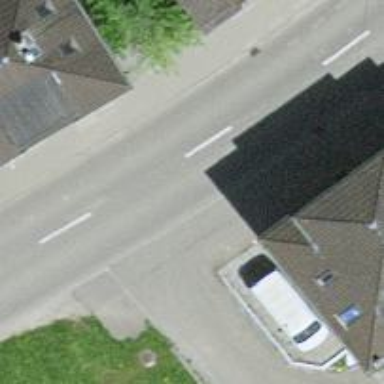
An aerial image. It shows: Set of steps on the road.